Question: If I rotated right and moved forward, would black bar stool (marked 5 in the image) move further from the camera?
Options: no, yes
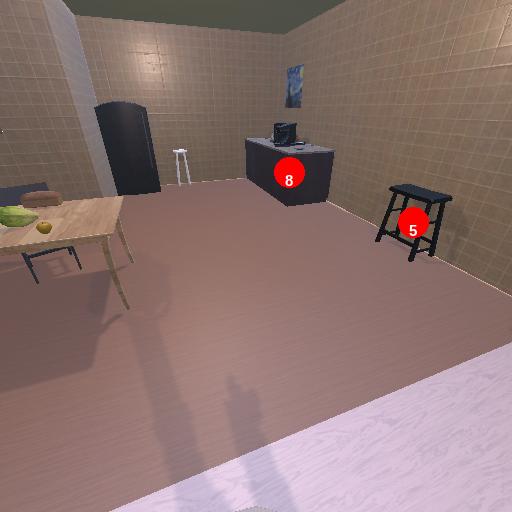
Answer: no